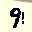
Label: 9